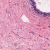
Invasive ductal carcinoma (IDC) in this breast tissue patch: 0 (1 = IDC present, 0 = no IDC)